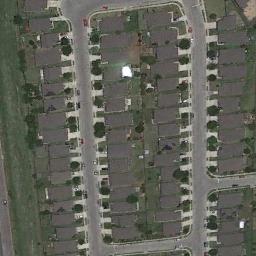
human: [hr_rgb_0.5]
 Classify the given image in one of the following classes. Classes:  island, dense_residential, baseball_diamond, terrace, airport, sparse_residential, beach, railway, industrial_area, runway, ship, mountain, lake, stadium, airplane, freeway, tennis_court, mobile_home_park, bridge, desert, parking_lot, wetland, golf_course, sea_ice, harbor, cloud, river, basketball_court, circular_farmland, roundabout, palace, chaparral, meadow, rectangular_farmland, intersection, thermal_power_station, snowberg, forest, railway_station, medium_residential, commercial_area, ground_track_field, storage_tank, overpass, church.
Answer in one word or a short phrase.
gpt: mobile_home_park